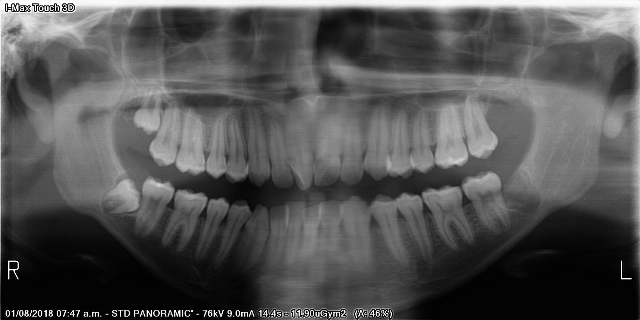
adult